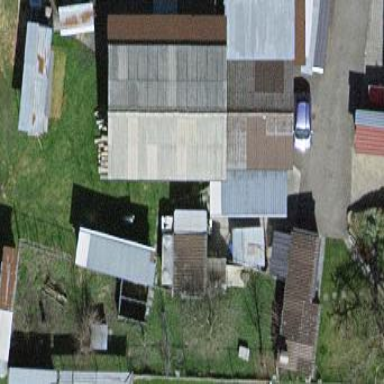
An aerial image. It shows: Shed.